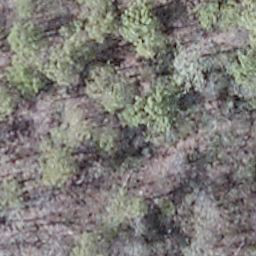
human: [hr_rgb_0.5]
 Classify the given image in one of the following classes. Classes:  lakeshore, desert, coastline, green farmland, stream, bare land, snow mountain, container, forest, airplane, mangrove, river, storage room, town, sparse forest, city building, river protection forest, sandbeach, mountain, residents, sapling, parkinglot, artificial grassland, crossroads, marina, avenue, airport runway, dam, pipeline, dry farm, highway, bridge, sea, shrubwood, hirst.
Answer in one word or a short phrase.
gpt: shrubwood